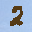
Label: 2